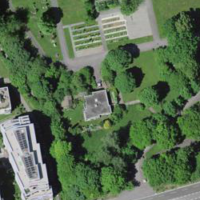
EUNIS habitat code: 53
Species observed at this site:
Epipactis palustris
Lonicera acuminata